Question: I want to make a simple 2d terrain with just a few bumps and height changes:

I thought about just using random numbers to describe the height of a certain vertex, but I don't see how I can make one mesh from this. I'm looking for a way to find the vertex and indices buffers for the terrain.
How do I do this?
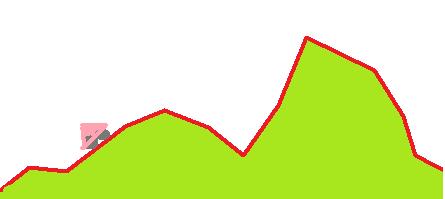
Answer: You could just use GL_POLYGON with a list of all the vertices with the first and last vertice below the view.
if you want to use a triangle mesh you'll have to create a point directly below each height point(out of view) then the pattern(for clockwise ordering) would be:
'''
for (number of height points-1)
//vertices
vertice below height;
height vertice;
next_height vertice;
next height vertice;
vertice below next height;
vertice below height;
'''
then working out the indices depends on how you store the vertices, but there will be a similar pattern in the array.